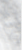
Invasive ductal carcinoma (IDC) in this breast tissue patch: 0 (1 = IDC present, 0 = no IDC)